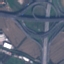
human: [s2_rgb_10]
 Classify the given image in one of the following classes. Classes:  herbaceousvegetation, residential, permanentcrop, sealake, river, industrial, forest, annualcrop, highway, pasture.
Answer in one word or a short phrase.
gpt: Highway